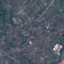
Label: Residential